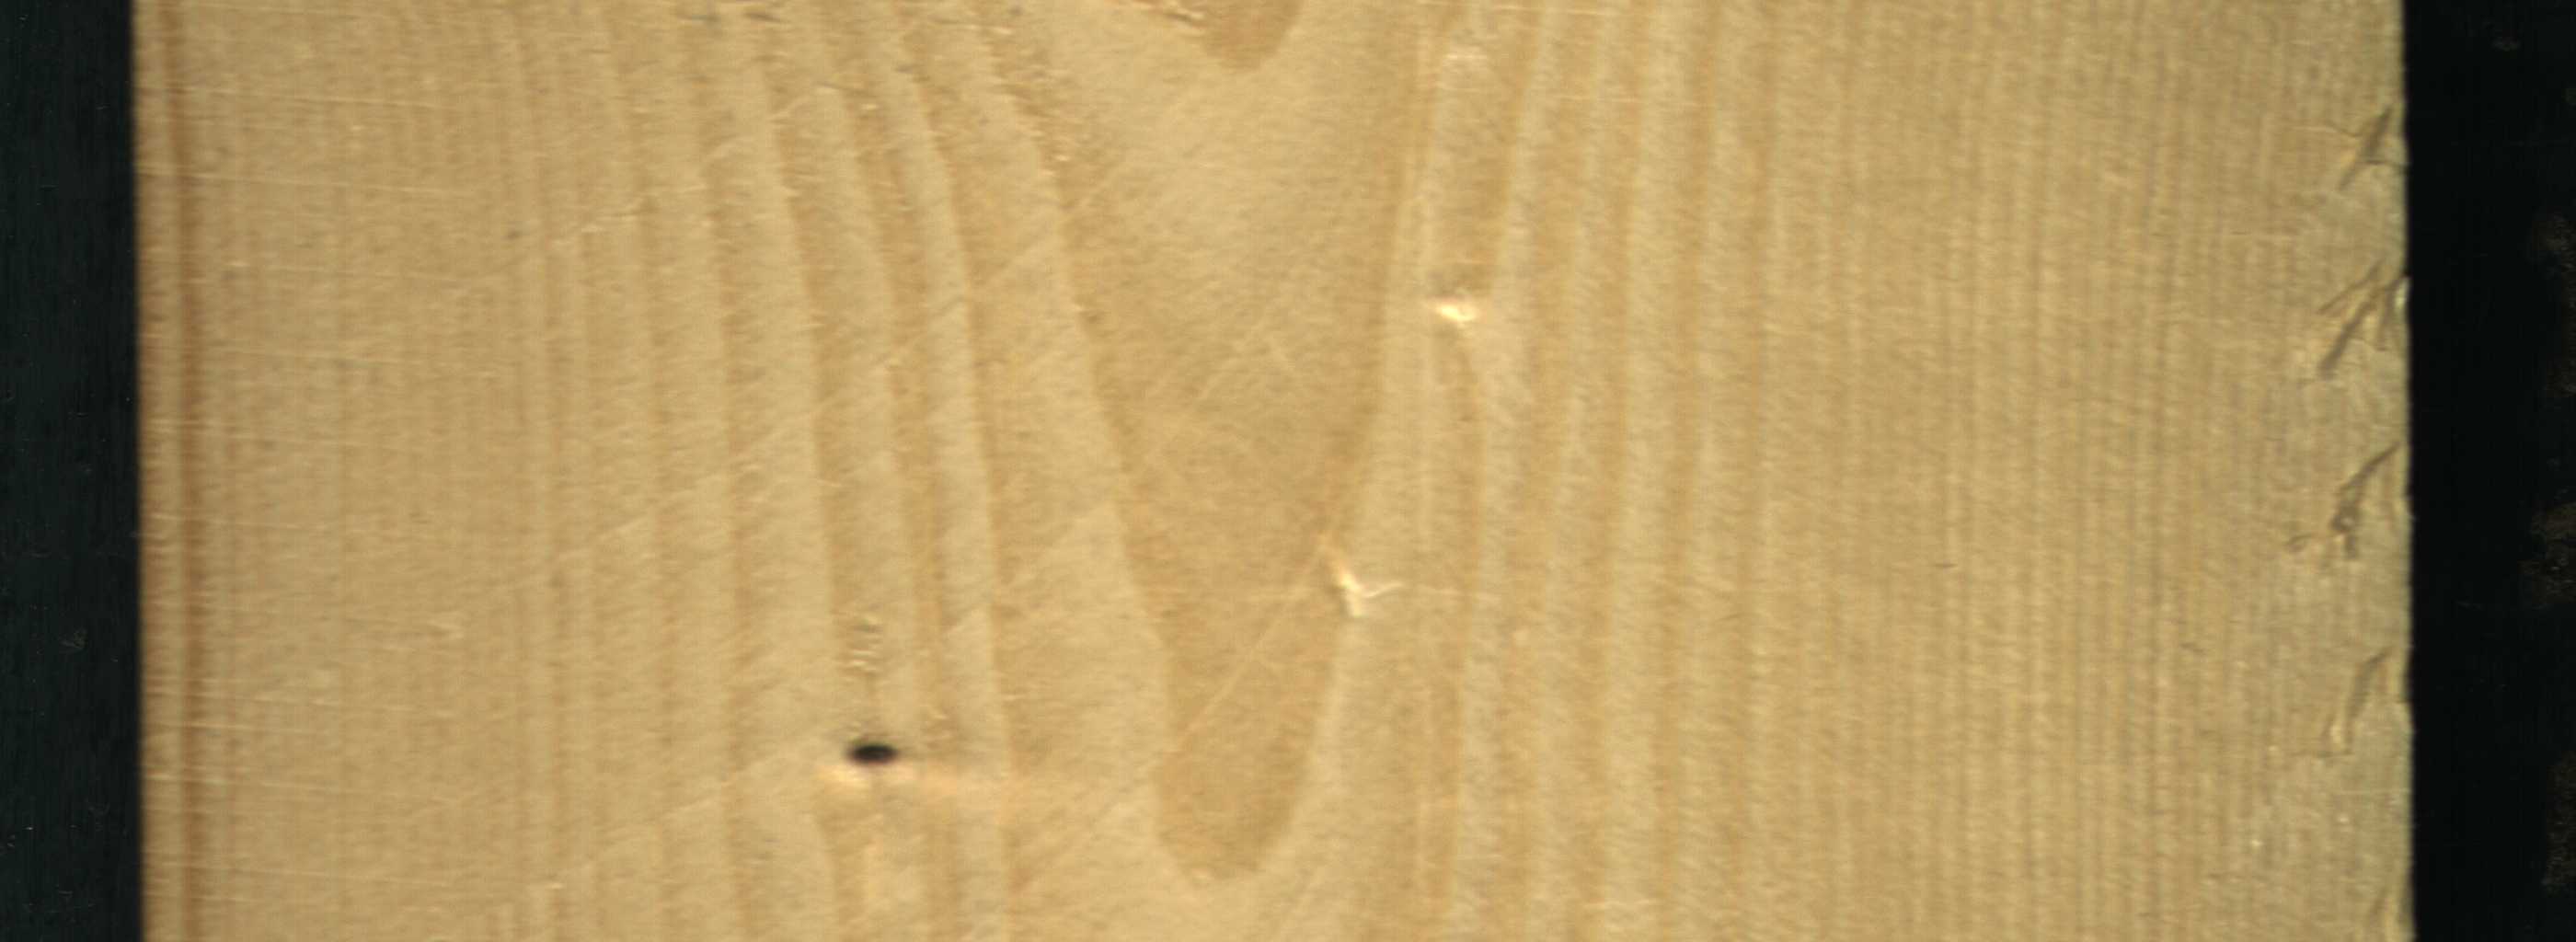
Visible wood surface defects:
Dead_Knot